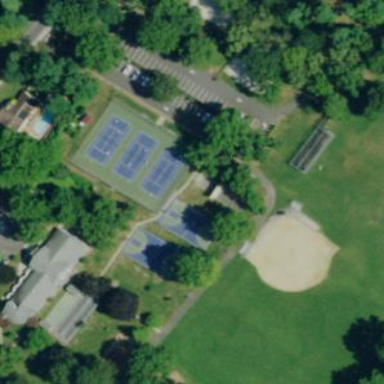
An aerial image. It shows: Paved tennis court on leisure land.